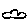
Label: cloud